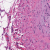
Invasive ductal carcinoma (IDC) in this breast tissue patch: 0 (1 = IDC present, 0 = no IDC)